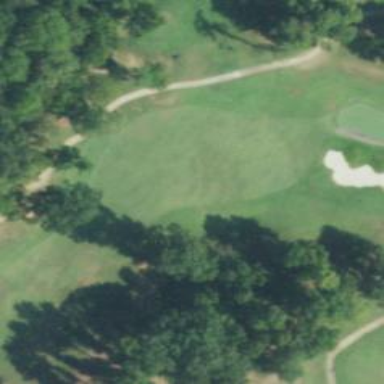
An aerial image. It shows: Golf hole.